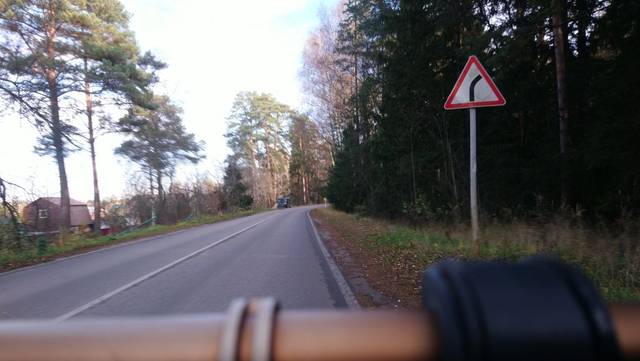
Region: Russia
Coordinates: 56.762, 37.212